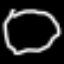
Label: octagon